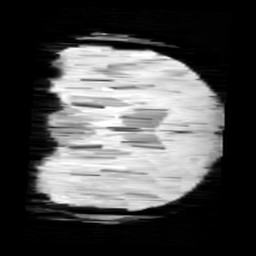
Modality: minIP
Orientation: coronal
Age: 9
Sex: male
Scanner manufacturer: siemens
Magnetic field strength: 3 T
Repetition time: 0.027 s
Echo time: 0.02 s